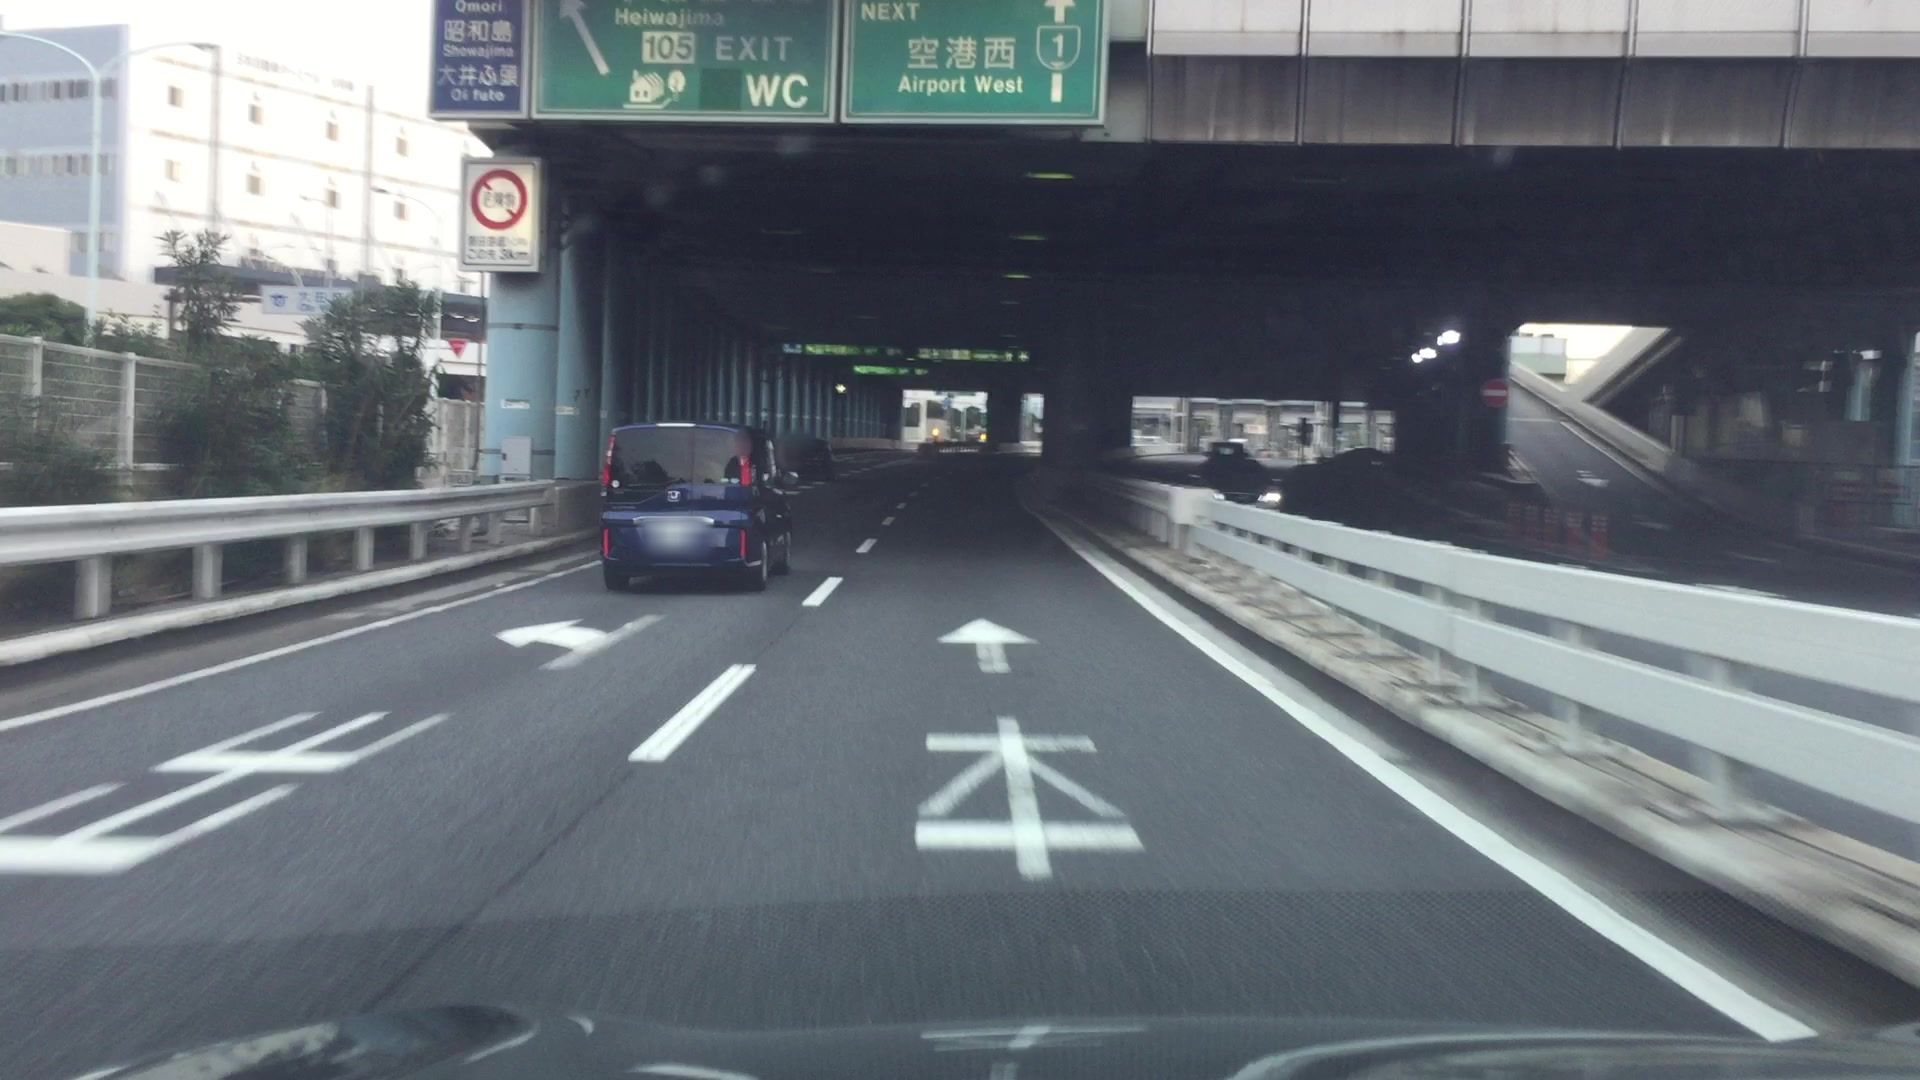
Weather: clear
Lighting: day
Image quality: good
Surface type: driving surface
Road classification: service, motorway_link
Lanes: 2
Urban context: urban centre
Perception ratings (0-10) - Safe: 2.67, Lively: 5.7, Beautiful: 1.38, Boring: 8.44, Depressing: 3.41, Wealthy: 2.56